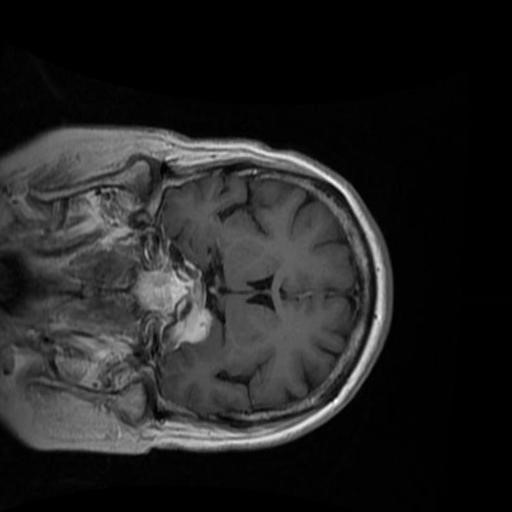
Label: brain_menin